Question: I have the following equation:

I want to do a exponential curve fitting using MATLAB for the above equation, where 'y = f(u,a)'. 'y' is my output while '(u,a)' are my inputs. I want to find the coefficients 'A,B' for a set of provided data.
I know how to do this for simple polynomials by defining states. As an example, if 'states= (ones(size(u)), u u.^2)', this will give me 'L+Mu+Nu^2', with 'L', 'M' and 'N' being regression coefficients.
However, this is not the case for the above equation. How could I do this in MATLAB?
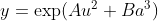
Answer: Building on what @eigenchris said, simply take the natural logarithm ('log' in MATLAB) of both sides of the equation. If we do this, we would in fact be linearizing the equation in 'log' space. In other words, given your original equation:

We get:

However, this isn't exactly polynomial regression. This is more of a <URL>', where 'N' is the number of points that you have, you would build your system of equations like so:

This can be written in matrix form:

To solve for 'A' and 'B', you simply need to find the least-squares solution. You can see that it's in the form of:
'''
Y = AX
'''
To solve for 'X', we use what is called the <URL>. As such:
'''
X = A^{*} * Y
'''
'A^{*}' is the pseudoinverse. This can eloquently be done in MATLAB using the '\' or 'mldivide' operator. All you have to do is build a vector of 'y' values with the 'log' taken, as well as building the matrix of 'u' and 'a' values. Therefore, if your points '(u,a)' are stored in 'U' and 'A' respectively, as well as the values of 'y' stored in 'Y', you would simply do this:
'''
x = [u.^2 a.^3] \ log(y);
'''
'x(1)' will contain the coefficient for 'A', while 'x(2)' will contain the coefficient for 'B'. As A. Donda has noted in his answer (which I embarrassingly forgot about), the values of 'A' and 'B' are obtained assuming that the errors with respect to the exact curve you are trying to fit to are normally (Gaussian) distributed with a constant variance. The errors also need to be additive. If this is not the case, then your parameters achieved may not represent the best fit possible.
See this Wikipedia page for more details on what assumptions least-squares fitting takes:
<URL>